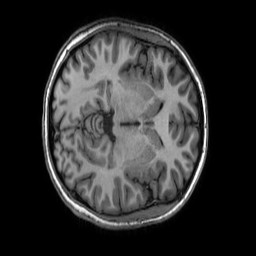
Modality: T1w
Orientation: axial
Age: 19
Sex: female
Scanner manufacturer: ge
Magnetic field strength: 3 T
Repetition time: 0.008816 s
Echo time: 0.003788 s